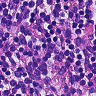
Metastatic tissue present: no